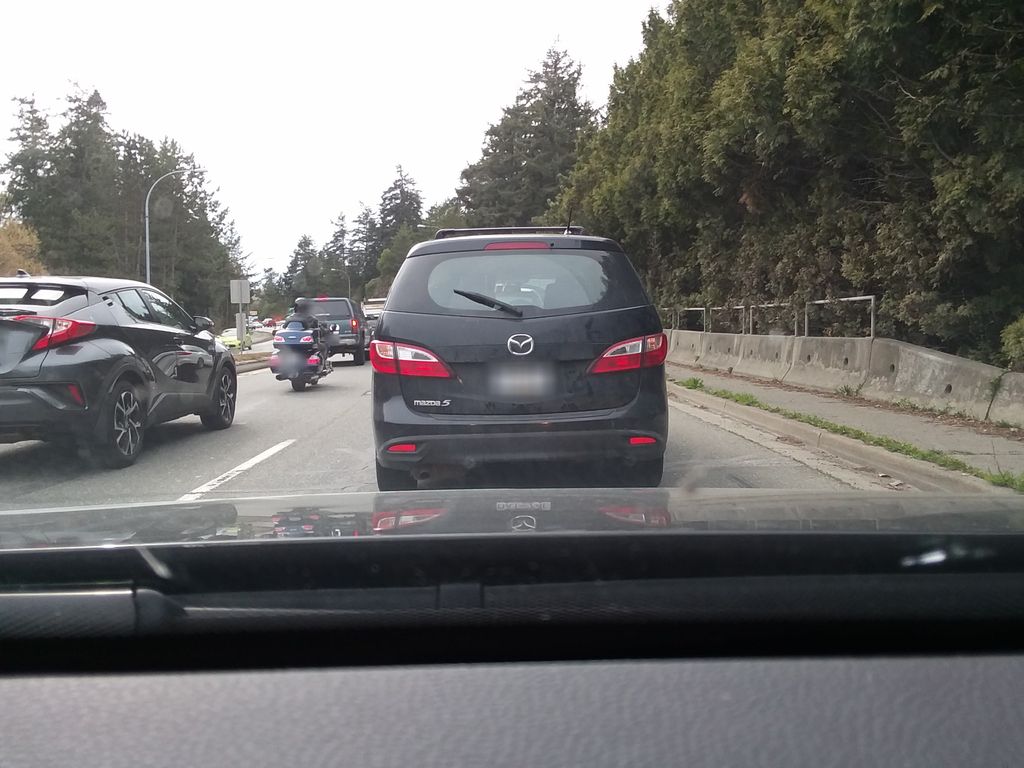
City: victoria